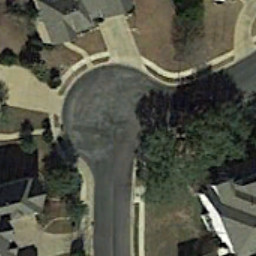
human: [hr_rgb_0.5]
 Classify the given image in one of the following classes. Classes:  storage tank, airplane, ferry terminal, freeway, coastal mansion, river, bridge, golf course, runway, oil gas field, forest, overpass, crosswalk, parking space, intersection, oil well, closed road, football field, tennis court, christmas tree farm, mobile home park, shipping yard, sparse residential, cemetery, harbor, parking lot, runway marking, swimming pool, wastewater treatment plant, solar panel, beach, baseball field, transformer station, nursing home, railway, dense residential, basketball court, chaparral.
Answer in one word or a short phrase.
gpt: closed road